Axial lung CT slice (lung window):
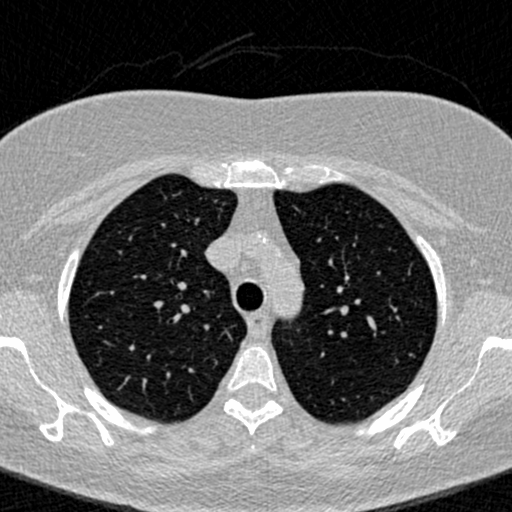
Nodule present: no